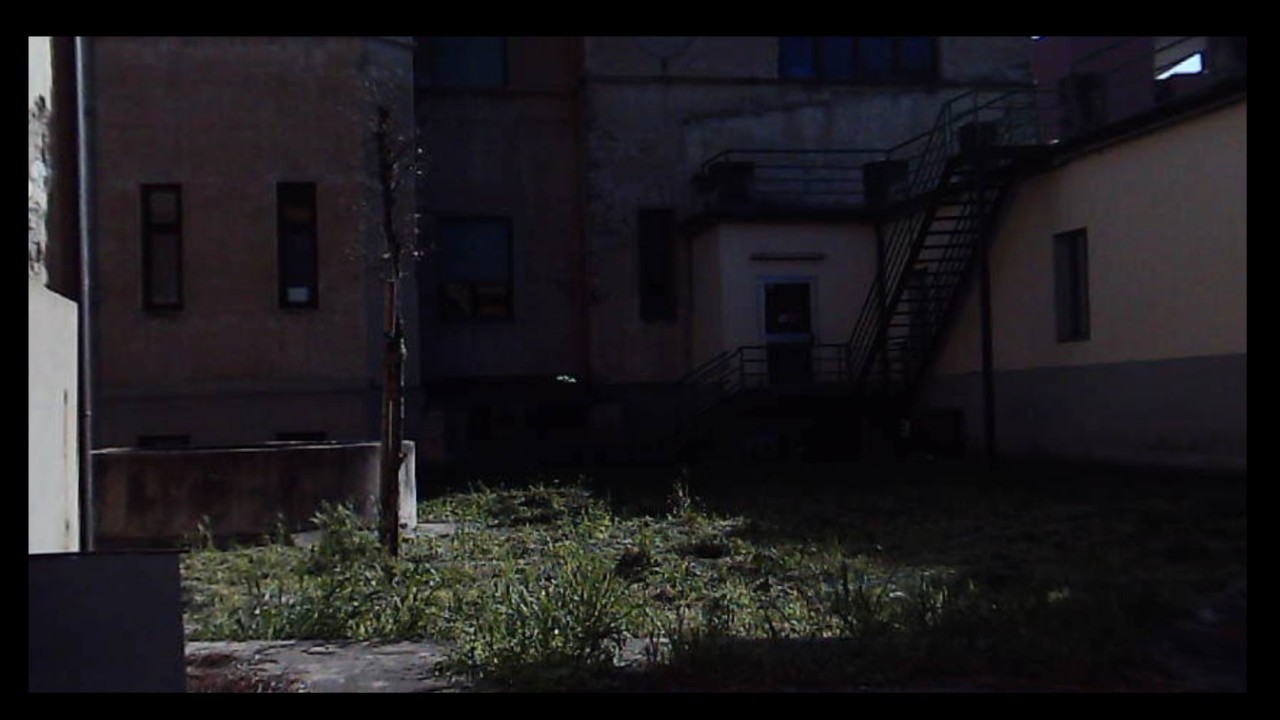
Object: Betafpv air75